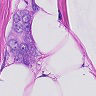
Metastatic tissue present: yes